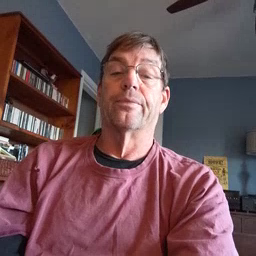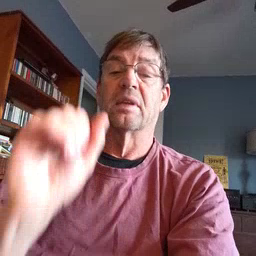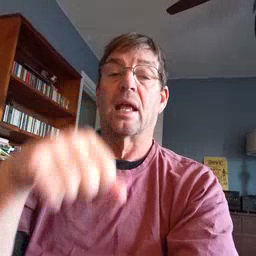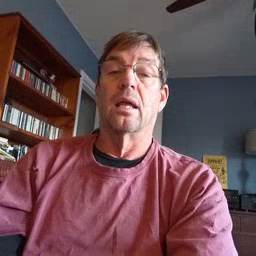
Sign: can